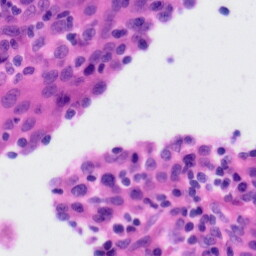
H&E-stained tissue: Tonsil